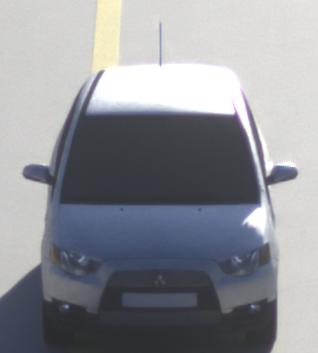
Make: Mitsubishi
Model: Colt 1.1
Detailed model: Colt (VI)
Model produced from: 2008/11
Model produced until: 2010/10
Doors: 3
Color: white
Road condition: dry road
Daytime: sunrise or sunset
Contrast: medium contrast